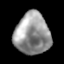
Tissue: lung
Cell type: Endothelial cells
Senescence score: 0.2016
Nuclear area (px): 1433
Mean DAPI intensity: 149.999